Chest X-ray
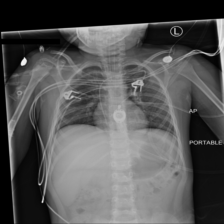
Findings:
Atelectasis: negative
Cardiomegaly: negative
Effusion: negative
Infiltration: positive
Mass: negative
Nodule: negative
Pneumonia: negative
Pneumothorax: negative
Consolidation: negative
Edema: negative
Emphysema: negative
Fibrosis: negative
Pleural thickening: negative
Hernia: negative